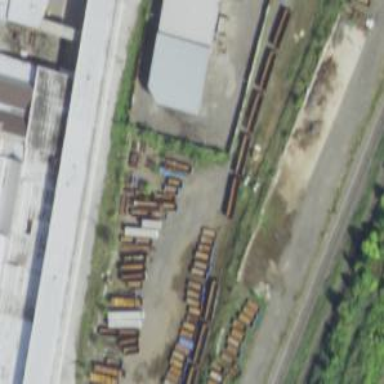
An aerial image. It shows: Abandoned railway.